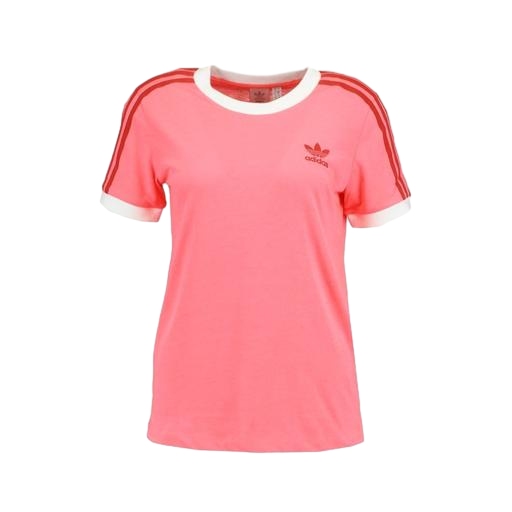
3-stripe ringer tee, pink adidas essentials, three stripe t-shirt, white background